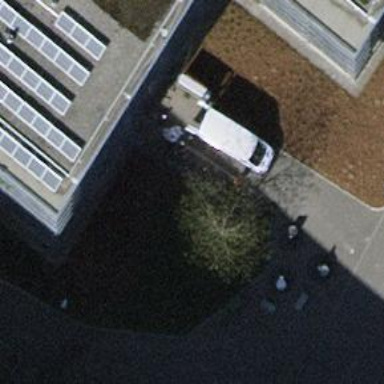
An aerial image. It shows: Bicycle parking area.